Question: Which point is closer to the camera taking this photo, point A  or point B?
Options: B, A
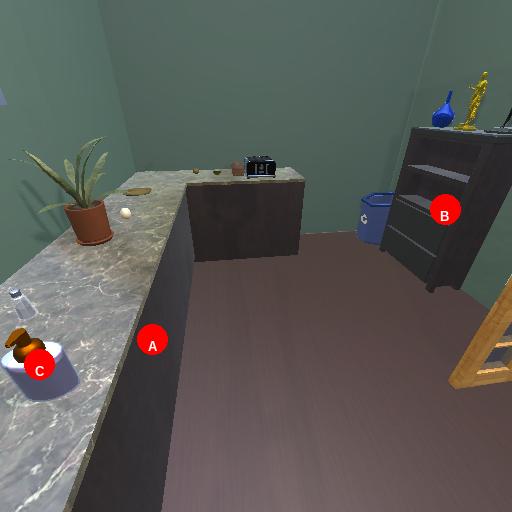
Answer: B